Question: How to: Create a DockPanel in C# (WPF)
I am trying to create a 'DockPanel'. The 'DockPanel' looks fine so far. The only problem is, that it does not fit like I want it to - please see the following screenshot:

I want "Administration" to be as high (Height) as its content and let's say there are 10 elements in the 'DataGrid' (white area below). Now I want it to be fixed in the bottom left corner. Now, when I make the window larger, I want "Geschaftskontakte" to fill the rest free area that is left. Therefore, I do have to following:
'''
<!-- Left / Right -->
<DockPanel DockPanel.Dock="Left" Name="dockPanelModule" Width="150">
<Label DockPanel.Dock="Top" Content="Geschaftskontakte" Name="labelModule">
</Label>
<DataGrid DockPanel.Dock="Top" Name="dataGridNavigation" Height="200" HeadersVisibility="None">
<!-- ... -->
</DataGrid>
<Label DockPanel.Dock="Top" Content="Administration" Name="labelAdministration">
</Label>
<DataGrid DockPanel.Dock="Top" Name="dataGridAdministration" HeadersVisibility="None">
<!-- ... -->
</DataGrid>
</DockPanel>
'''
I have removed unimportant information like 'Background'.
Thanks in advance for your help!
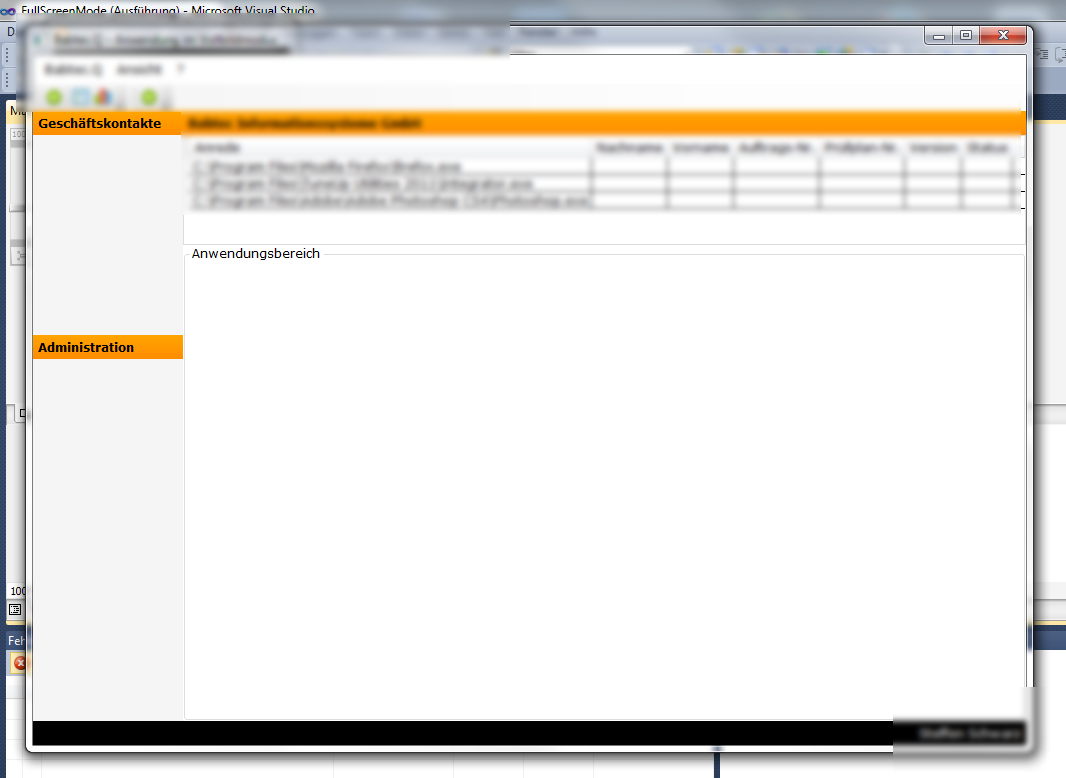
Answer: The WPF DockPanel doesn't have a Dock.Fill option, but it does have a <URL>, so you'd need to add the element you want to grow to Fill the space last. With all of your items set to DockPanel.Dock=Top, this would put the items out of order, but by grouping the controls with panels, and specifying DockPanel.Dock=Bottom for the bottom group, you can get the desired result:
'''
<DockPanel DockPanel.Dock="Left" Name="dockPanelModule" Width="150" >
<StackPanel DockPanel.Dock="Bottom">
<Label Content="Administration" Name="labelAdministration">
</Label>
<DataGrid DockPanel.Dock="Bottom" Name="dataGridAdministration" HeadersVisibility="None" MinHeight="30" >
</DataGrid>
</StackPanel>
<DockPanel DockPanel.Dock="Top">
<Label DockPanel.Dock="Top" Content="Geschaftskontakte" Name="labelModule">
</Label>
<DataGrid DockPanel.Dock="Bottom" Name="dataGridNavigation" HeadersVisibility="None" MinHeight="75">
<!-- ... -->
</DataGrid>
</DockPanel>
</DockPanel>
'''